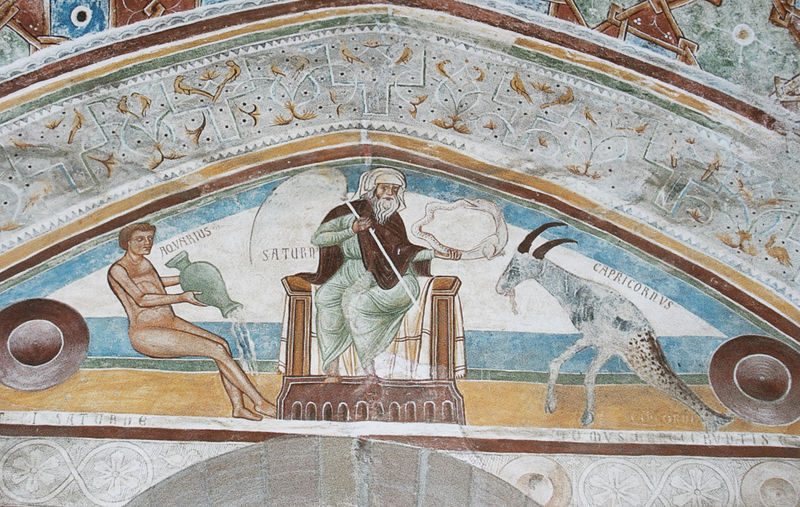
Titel: Großer Saal, Saturn
Standort: Angera
Institution: Rocca di Angera
Schlagwörter: blau, flügel, gemälde, gott, himmel, kopf, mann, meer, nackt, umhang, wasser, weiß, dreieck, fluss, gelb, grün, ocker, sitzen, braun, bunt, grau, hintergrund, männer, blüten, rot, tier, tuch, wolke, haube, muster, ornament, alt, bart, wand, falten, mensch, rahmen, stein, teller, feld, kalt, vögel, flach, gewässer, kirche, gewand, sessel, sitzend, decke, schuppen, amphore, kanne, krug, ranken, vase, hufe, schwanz, kopfbedeckung, relief, schrift, bogen, fassade, alter mann, stab, giebel, linien, winter, grisaille, rundbogen, architecture, chair, king, könig, men, people, thron, throne, white, figures, detail, dekor, ornamente, verzierung, wandgemälde, wandmalerei, streifen, faltenwurf, ziegenbart, ring, tor, foto, nacktheit, gefäß, alter, antike, stern, dom, sternbild, sterne, text, buchstaben, kreise, beschriftung, schlange, herrscher, mosaik, mythologie, rom, fries, zickzack, sims, fisch, junger mann, spitzbogen, götter, greek, man, naked, satyr, fabel, griechisch, mischwesen, profan, verwandlung, wesen, fabelwesen, zentral, romanik, sea, water, griechenland, tempel, thorn, deckengemälde, fresko, hörner, gottheit, göttervater, bänder, amphora, grautöne, bock, turban, sternzeichen, chimäre, myth, nackter mann, ziegenbock, ziege, personifizierung, zwitter, ungeheuer, drachen, fresco, drache, reptil, wings, szepter, meerestiere, römisch, klassisch, urn, planet, giessen, aal, human, tympanon, pompei, latein, blendbogen, supraporte, art, colorful, colourful, wandbemalung, bogenfeld, kalender, animal, bottle, firmament, schütten, god, schlecht, steinbock, antilope, meeresungeheuer, fish, astrologie, horns, capricorn, goat, wallpainting, fabeltier, tierkreis, deckenfresko, schtift, fischschwanz, körperbetont, shell, attribute, horoskop, baine, trhon, wassermann, unendlichkeit, harrscher, türsturz, saturn, strifen, star, beast, zwitterwesen, freskko, sternbilder, stars, snake, ausschütten, aeskulap, zodiakus, seepferd, grossbuchstaben, wandmalerie, tile, aquarius, aussschütten, capreicornus, capricornus, caprocornus, jahresanfang, jahresbeginn, satur, tioer, astrology, kind, himmelszeichen, schüttn, novarius saturn caprocornus, fade, capricon, sarurn, cosmos, ziegenfisch, posaidon, psaidon, 술, 천군, 제사